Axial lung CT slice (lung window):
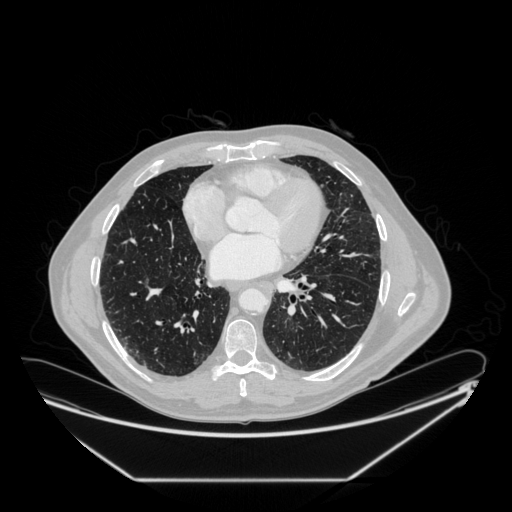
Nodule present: no